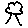
Label: tree